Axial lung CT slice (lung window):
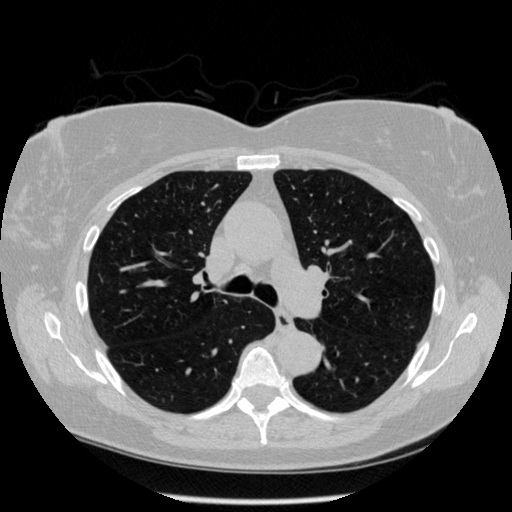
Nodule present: no